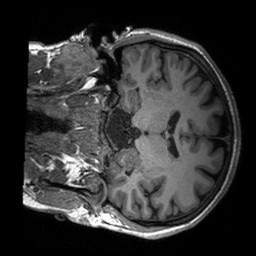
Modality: T1w
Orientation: coronal
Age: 21
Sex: female
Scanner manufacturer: siemens
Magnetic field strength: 3 T
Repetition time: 2.3 s
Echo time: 0.00227 s